Interaction volume radius: 5 \u00c5
Interaction volume height: 25 \u00c5
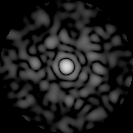
Disorder parameter: 0.8496